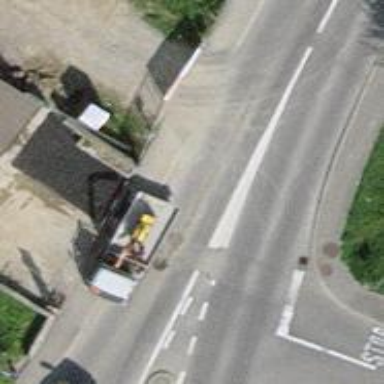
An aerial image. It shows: Bus stop with shelter. It is platform for public transport.